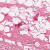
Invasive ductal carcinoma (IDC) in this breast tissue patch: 0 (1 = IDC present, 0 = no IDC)